Field crop: maize
Growth stage: 2
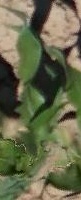
Species: maize